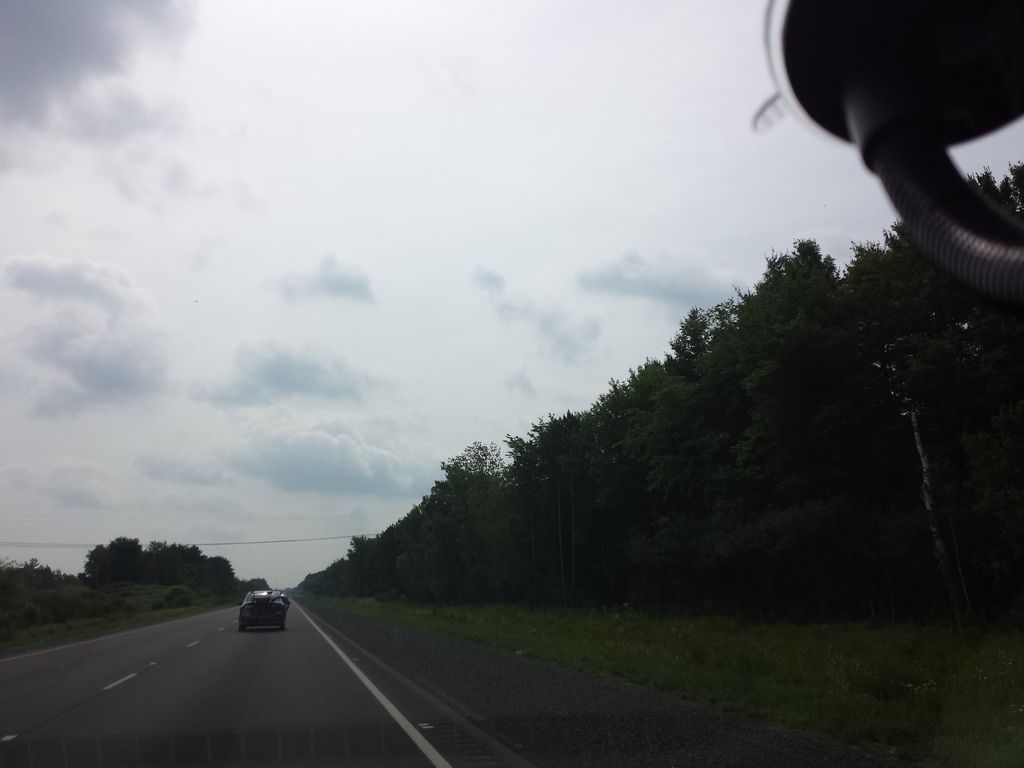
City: ottawa-gatineau